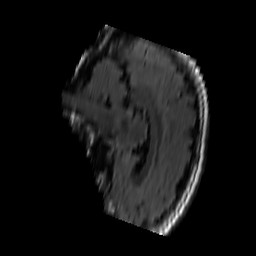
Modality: FLAIR
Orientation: sagittal
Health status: ill
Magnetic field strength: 3 T